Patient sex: M
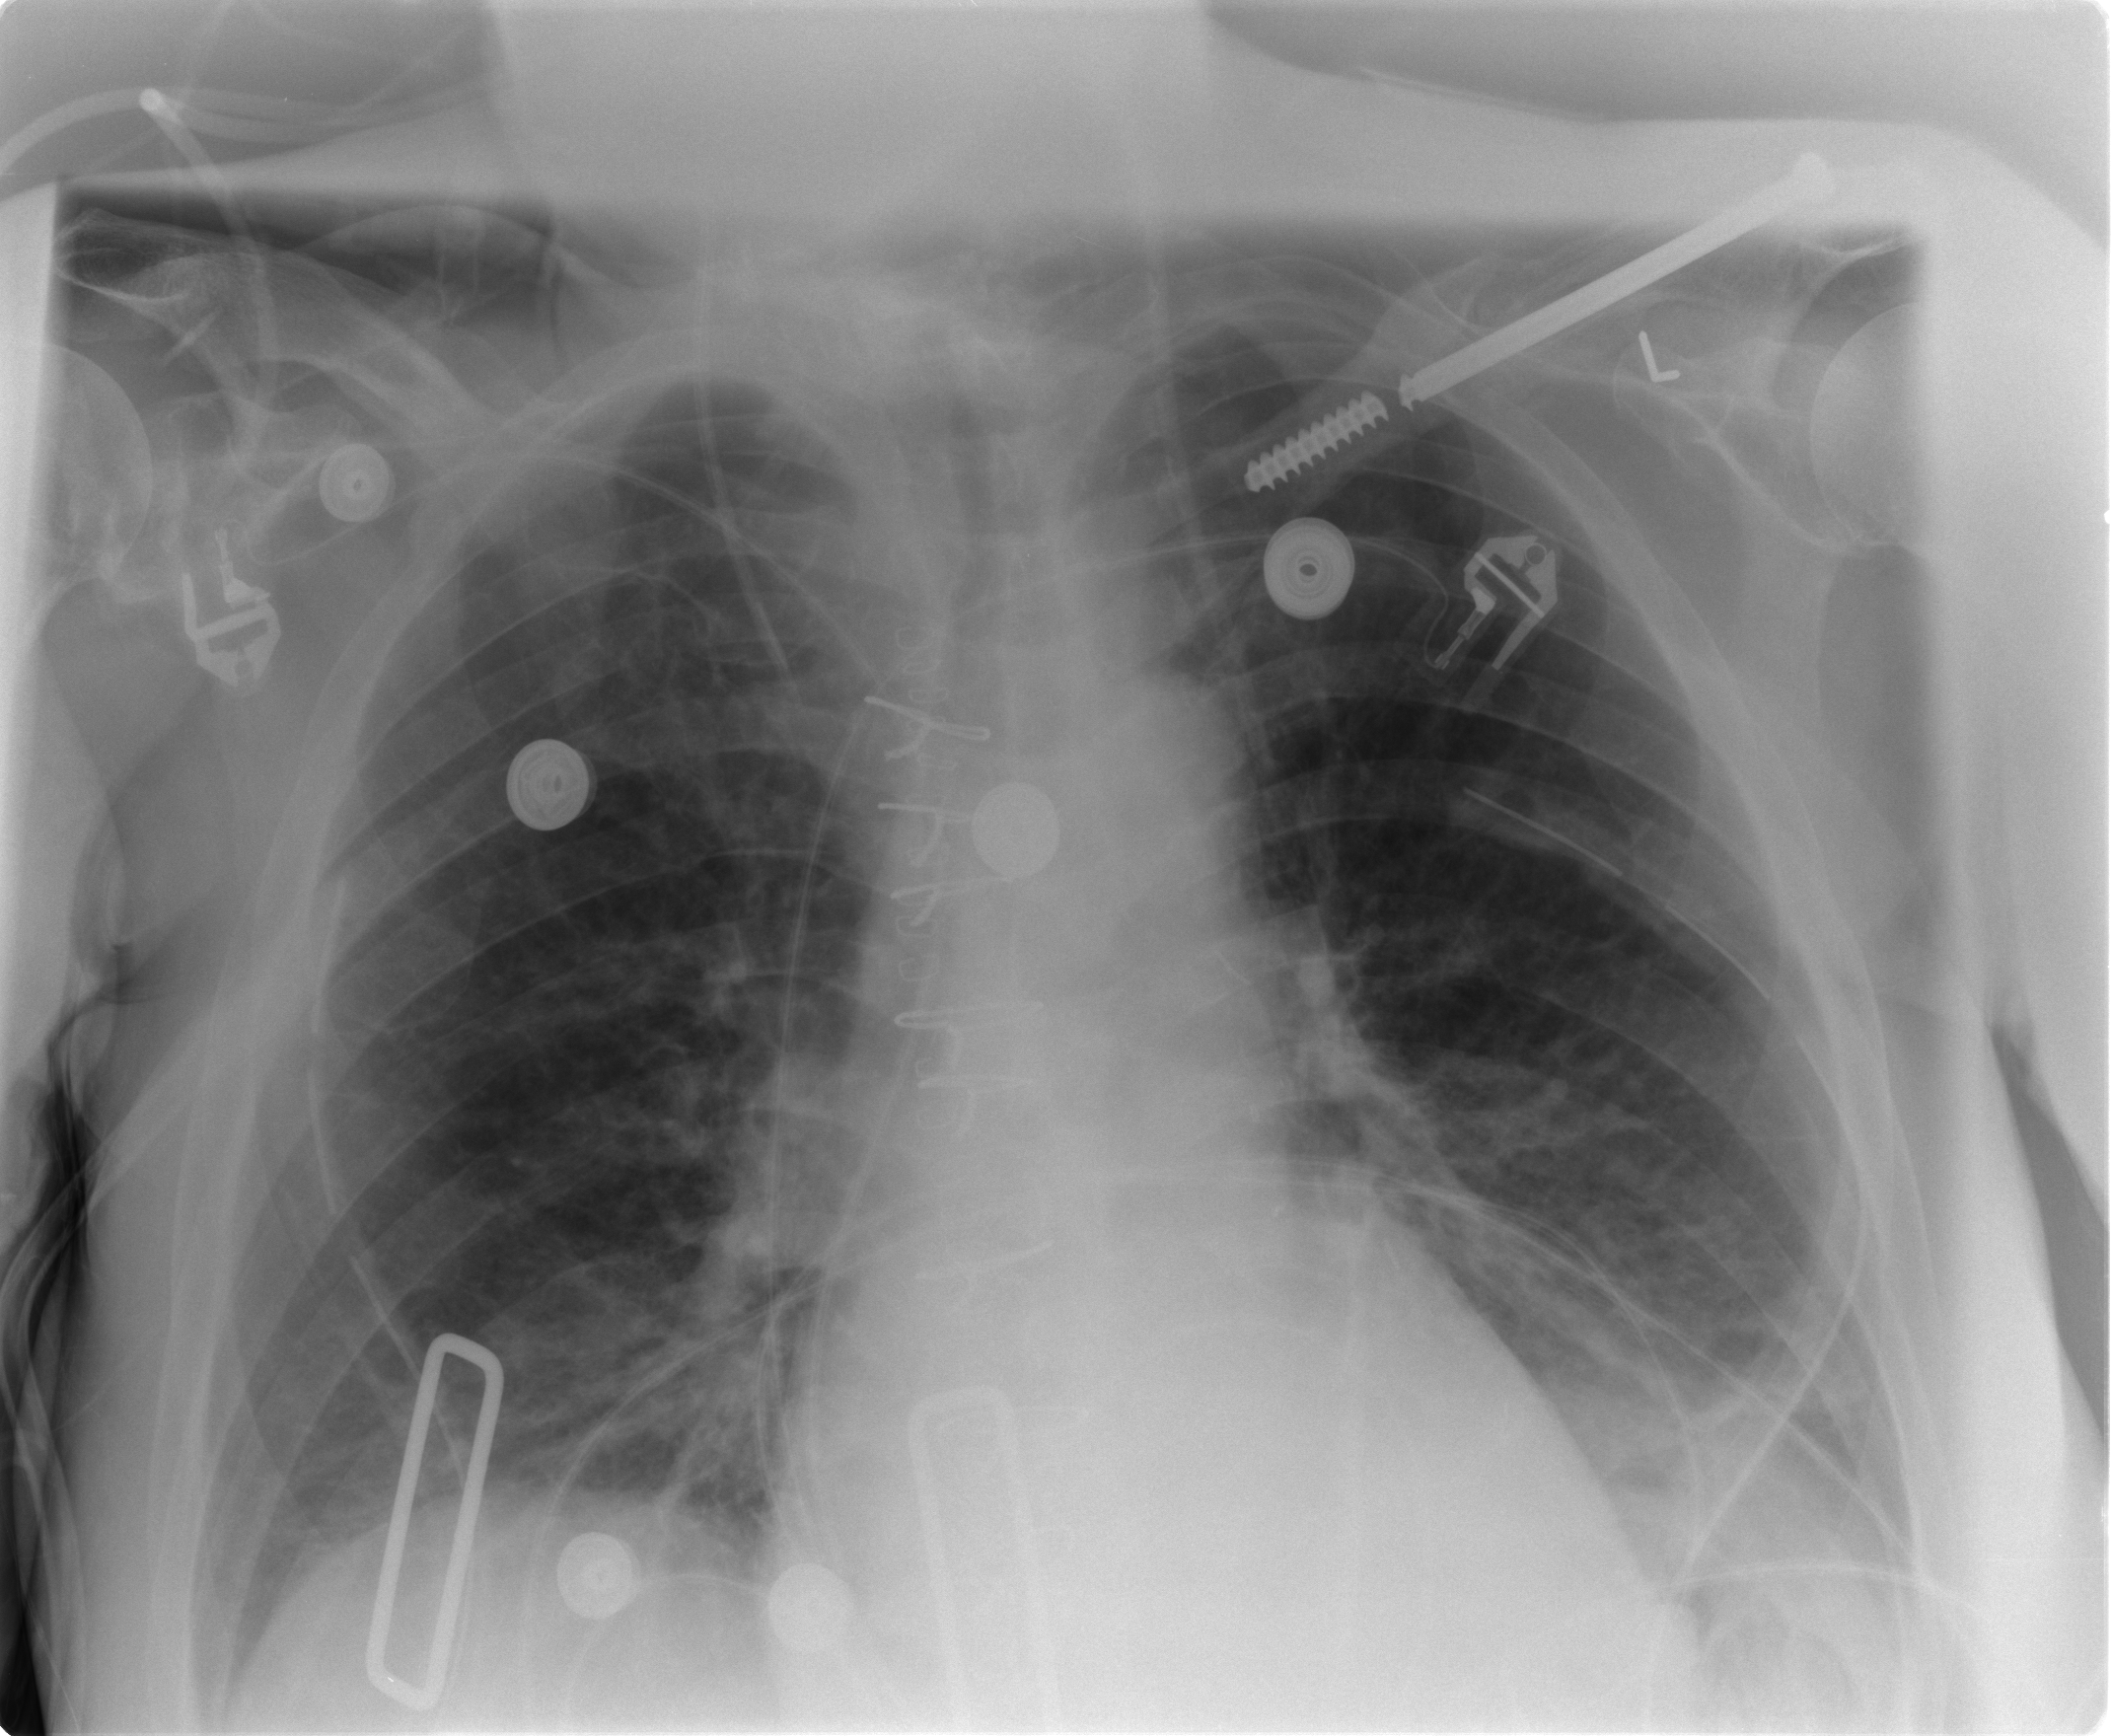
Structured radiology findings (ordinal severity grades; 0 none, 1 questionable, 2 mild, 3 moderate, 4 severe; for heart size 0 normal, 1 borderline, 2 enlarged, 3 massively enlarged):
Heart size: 0
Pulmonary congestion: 2
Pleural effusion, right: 0
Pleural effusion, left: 2
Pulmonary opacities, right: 1
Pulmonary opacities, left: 1
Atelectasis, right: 2
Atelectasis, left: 2